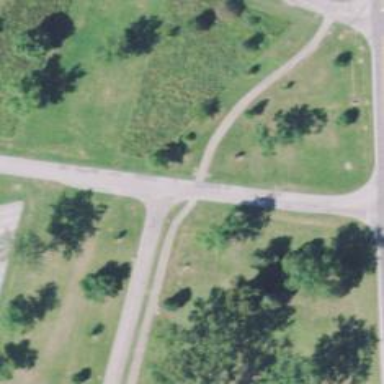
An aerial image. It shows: Unmarked asphalt crossing on cycleway road.